Interaction volume radius: 10 \u00c5
Interaction volume height: 30 \u00c5
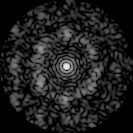
Disorder parameter: 0.7271